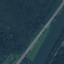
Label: River